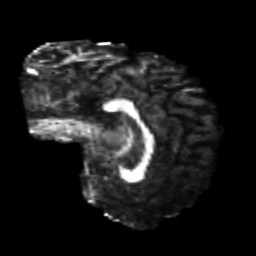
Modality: FA
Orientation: sagittal
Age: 20
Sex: female
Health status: healthy
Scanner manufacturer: philips
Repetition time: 7.387 s
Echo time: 0.08599 s